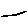
Label: line